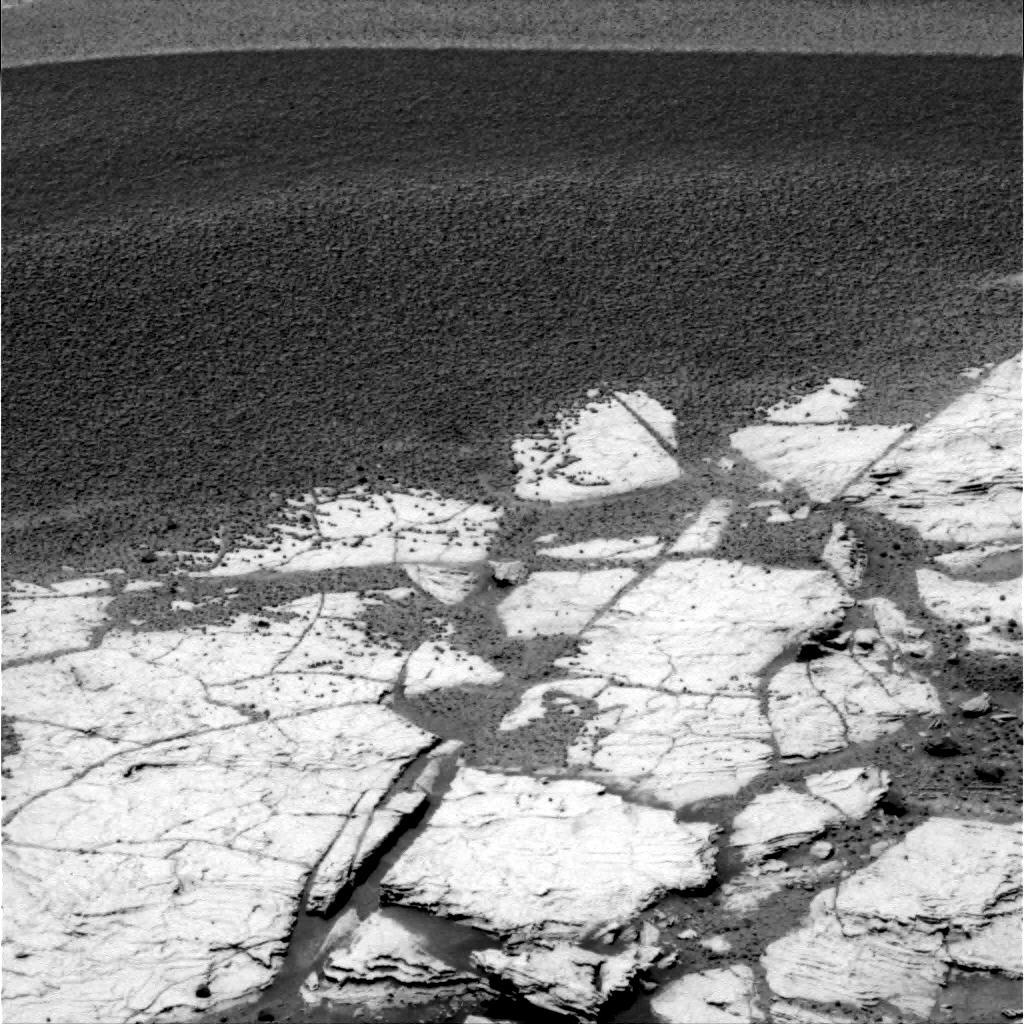
Terrain classes present: Bedrock, Gravel / Sand / Soil, Shadow